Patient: sex M, age 61
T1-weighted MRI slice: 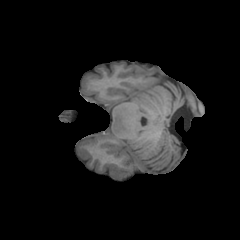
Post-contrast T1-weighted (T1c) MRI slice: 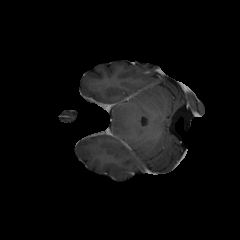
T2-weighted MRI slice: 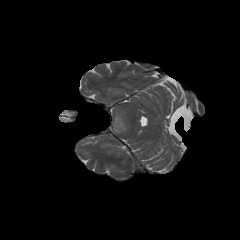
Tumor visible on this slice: yes
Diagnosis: Astrocytoma, IDH-wildtype
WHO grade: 3